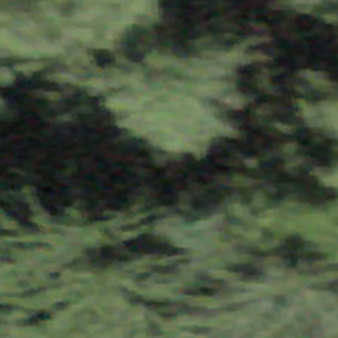
Label: other